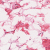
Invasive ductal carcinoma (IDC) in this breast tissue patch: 0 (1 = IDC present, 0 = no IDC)